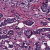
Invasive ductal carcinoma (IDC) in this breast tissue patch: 1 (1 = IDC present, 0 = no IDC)